Question: I have an 'Image' control, generated in runtime. It renders correct size when displaying. But I can't get size of that element. 'Width' and 'Height' is NaN. 'ActualWidth' and 'ActualHeight' is always 0.0 and control never fires 'SizeChanged' event.

I'm also generating TextBoxes in the runtime and I can't get size of them too.
The code that generates image is bellow.
'''
ExtendedImage image = new ExtendedImage();
image.Name = "element" + item.Id;
if (item.Text.ToUpperInvariant().EndsWith(".GIF"))
{
var gif = BookReader.Imaging.GIFDecoder.Decode(Application.GetResourceStream(new Uri("Files/Books/" + item.BookId + "/" + item.Text, UriKind.Relative)).Stream);
image.Source = gif.Frames[0].Image;
}
else
{
var img = new BitmapImage(new Uri("/Files/Books/" + item.BookId + "/" + item.Text, UriKind.Relative));
image.Source = img;
}
image.SetValue(Canvas.LeftProperty, (double)item.LocationX);
image.SetValue(Canvas.TopProperty, (double)(Application.Current.Host.Content.ActualHeight - item.LocationY));
image.SizeChanged += (o, e) =>
{
var sender = o as ExtendedImage;
image.SetValue(UIElement.RenderTransformOriginProperty, new Point(0.5, 0.5));
};
image.InvalidateMeasure();
if (!item.Visible)
{
image.Visibility = System.Windows.Visibility.Collapsed;
}
ContentPanel.Children.Add(image);
'''
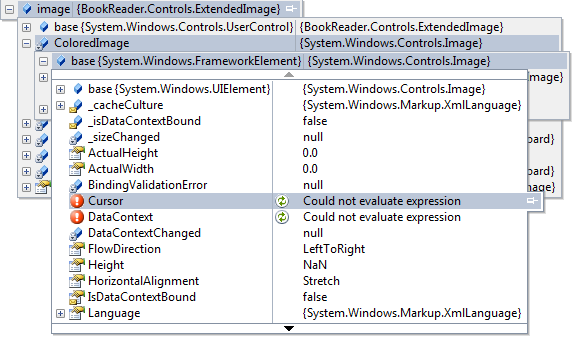
Answer: If the container of the 'Image' has 'Height' and 'Width', the image should have it as well. Try to put your 'Image' into a 'Grid' or 'StackPanel' and set the size explicitly.